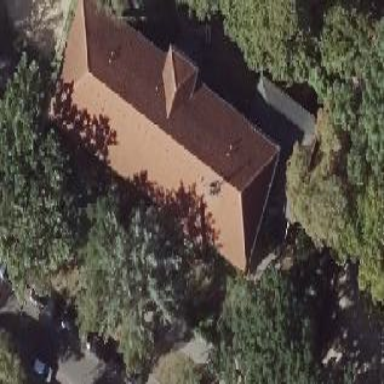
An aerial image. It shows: Church building with red roof.